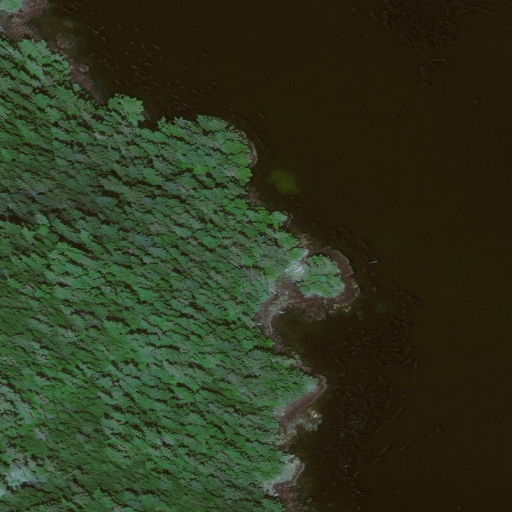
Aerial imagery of island in Alaska named Favorita Island containing only unknown